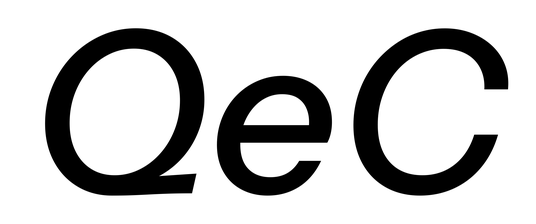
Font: InstrumentSans-Italic_Medium_Italic